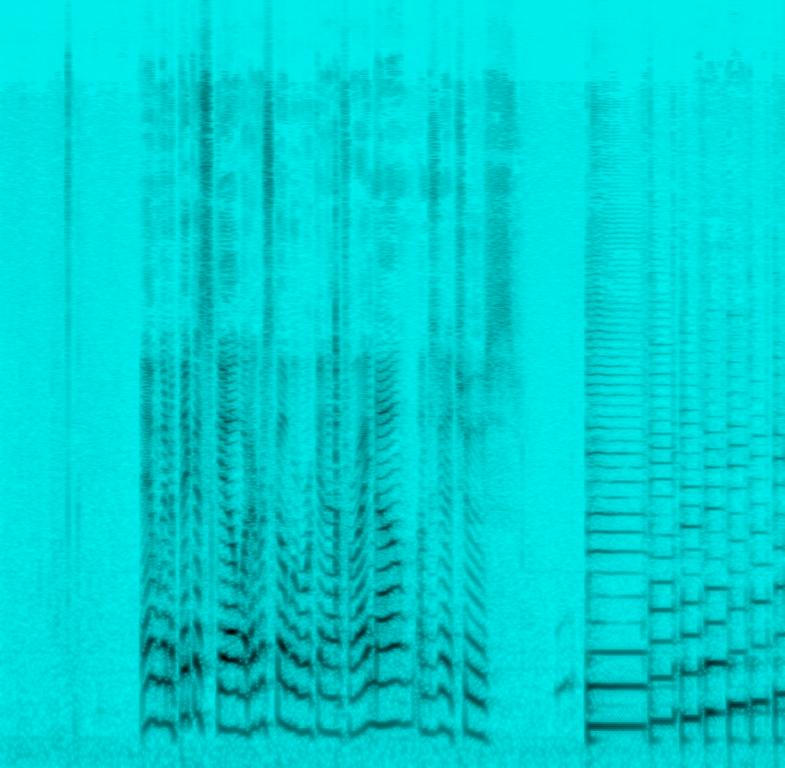
This is a clip of a tutorial where we have a male teacher playing a minor scale on a nylon string guitar. The energy of the video is calm.